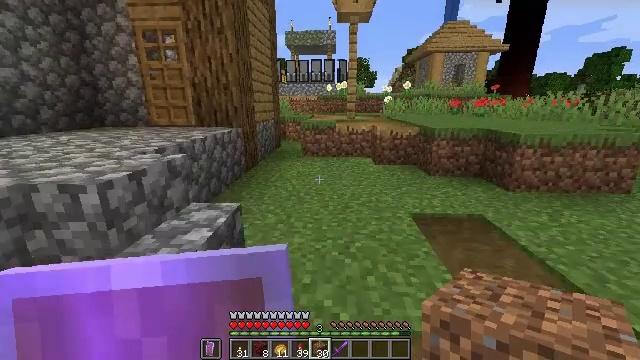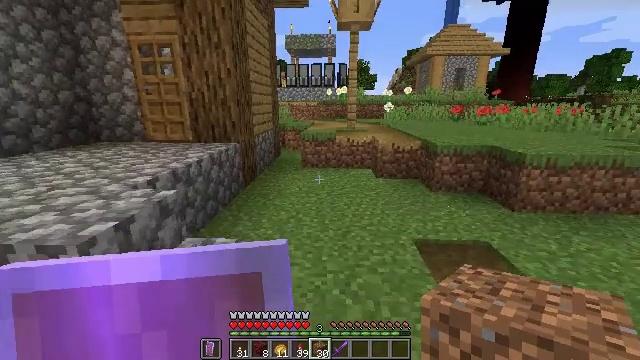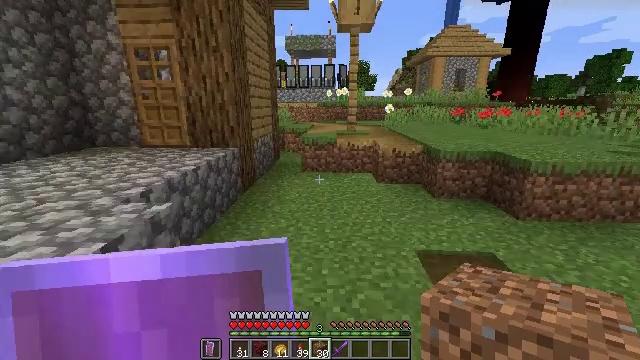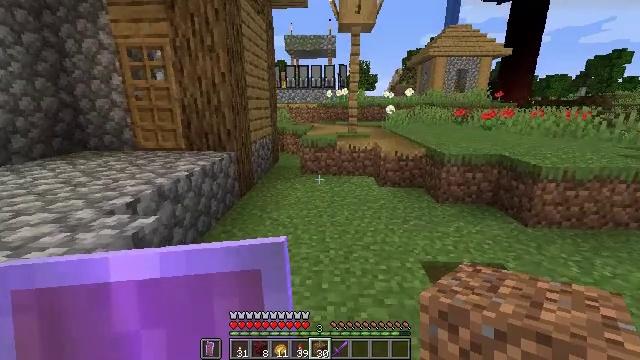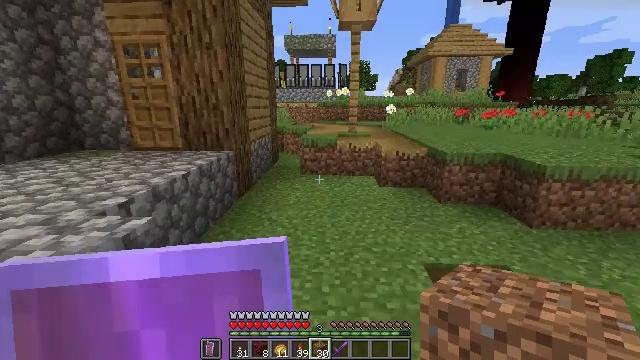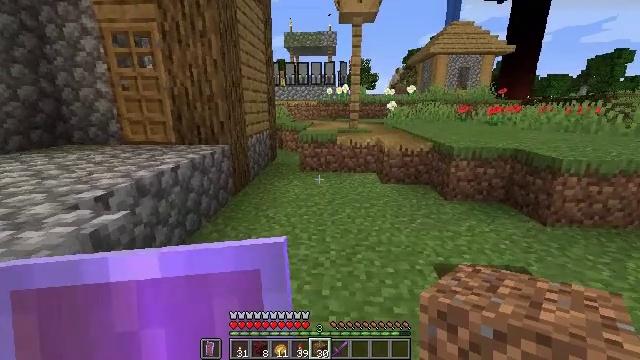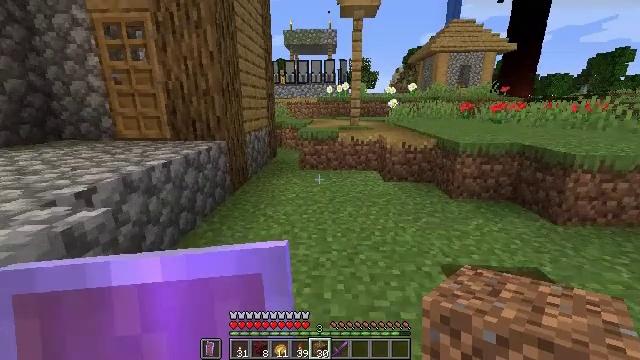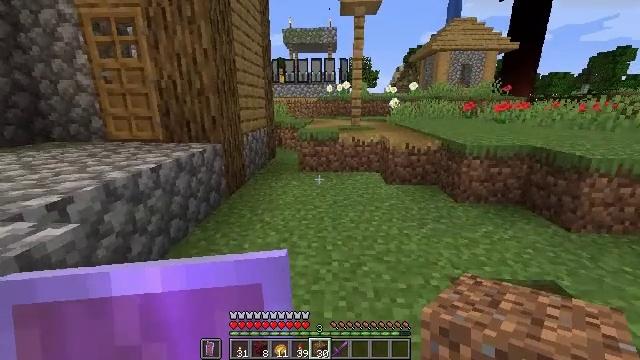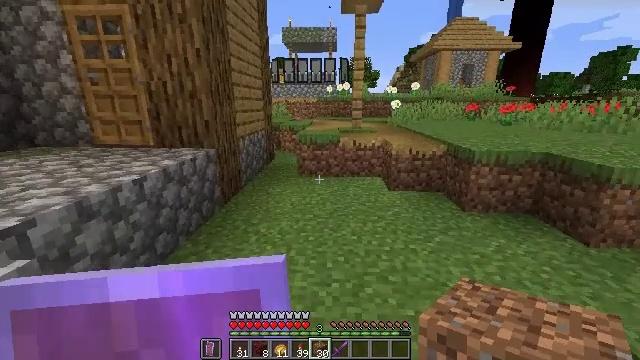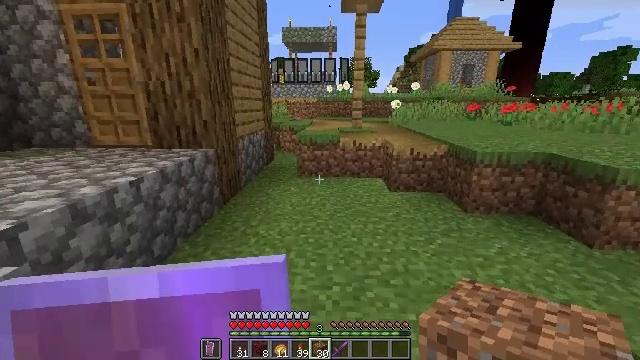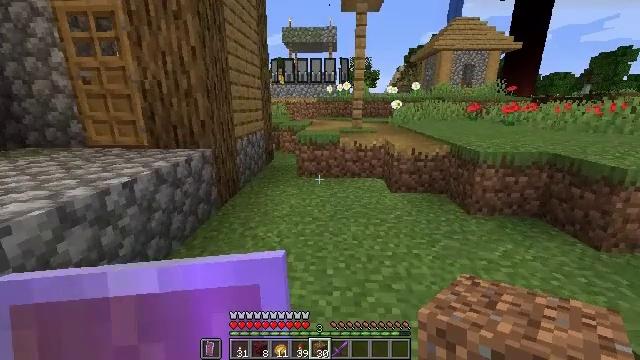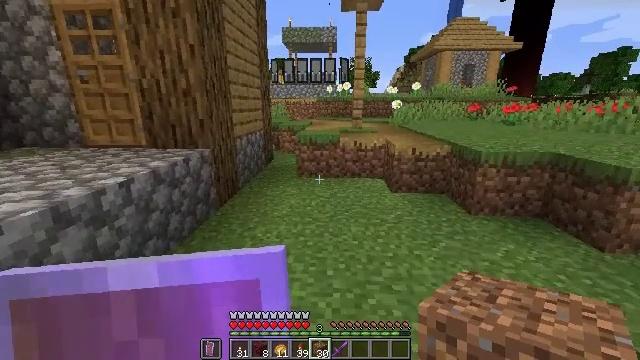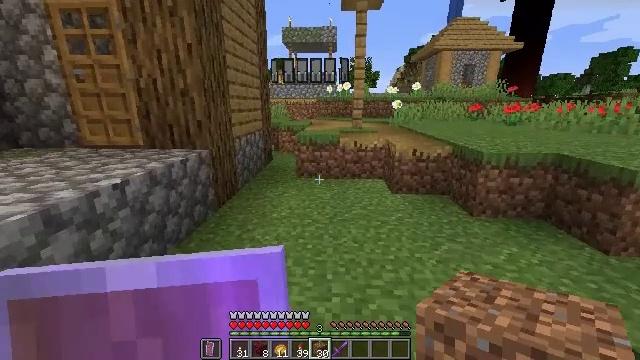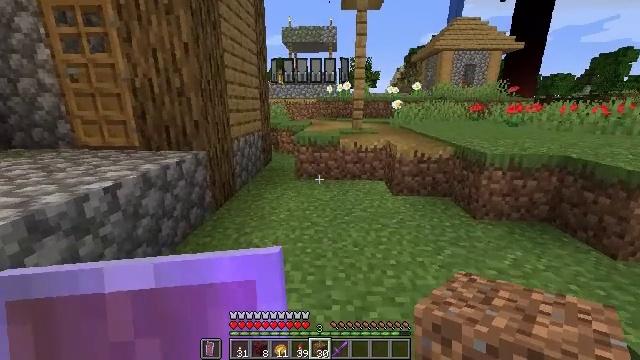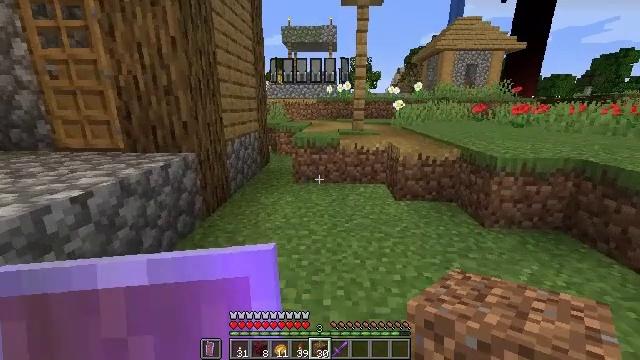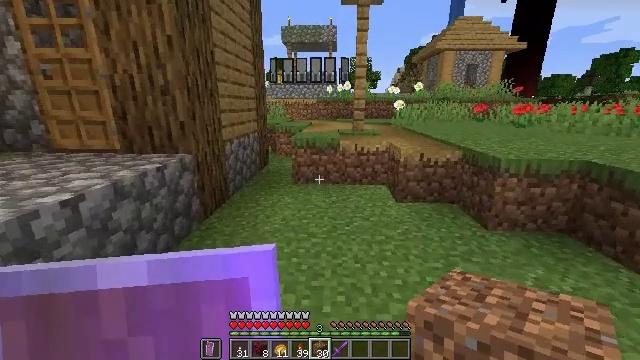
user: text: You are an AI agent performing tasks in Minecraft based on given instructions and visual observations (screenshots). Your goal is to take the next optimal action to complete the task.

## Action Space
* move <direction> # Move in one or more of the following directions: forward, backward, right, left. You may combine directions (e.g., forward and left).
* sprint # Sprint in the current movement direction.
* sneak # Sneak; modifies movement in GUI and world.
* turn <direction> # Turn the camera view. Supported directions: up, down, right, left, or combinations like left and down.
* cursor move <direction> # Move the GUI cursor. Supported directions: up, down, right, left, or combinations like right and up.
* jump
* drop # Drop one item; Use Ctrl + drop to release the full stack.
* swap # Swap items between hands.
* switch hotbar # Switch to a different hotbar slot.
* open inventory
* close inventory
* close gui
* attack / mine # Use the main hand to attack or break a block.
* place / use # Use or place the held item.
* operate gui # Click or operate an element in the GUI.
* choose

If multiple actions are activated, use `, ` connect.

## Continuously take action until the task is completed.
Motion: motion action
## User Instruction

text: Break the white banner to remove it.
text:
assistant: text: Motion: move forward, jump
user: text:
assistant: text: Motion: move forward
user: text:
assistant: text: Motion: move forward
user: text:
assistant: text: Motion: move forward
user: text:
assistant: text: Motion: move forward
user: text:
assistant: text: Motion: move forward
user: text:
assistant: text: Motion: move forward
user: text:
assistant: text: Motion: no_op
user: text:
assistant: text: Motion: no_op
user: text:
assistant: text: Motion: no_op
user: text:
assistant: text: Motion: no_op
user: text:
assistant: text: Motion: move forward
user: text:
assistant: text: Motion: move forward
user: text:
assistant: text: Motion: move forward
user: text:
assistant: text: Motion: no_op
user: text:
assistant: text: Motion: move forward
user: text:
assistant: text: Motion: move forward
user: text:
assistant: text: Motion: move forward
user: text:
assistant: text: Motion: move forward
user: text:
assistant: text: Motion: move forward
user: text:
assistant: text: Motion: move forward
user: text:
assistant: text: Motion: move forward
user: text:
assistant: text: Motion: move forward
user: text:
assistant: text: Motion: move forward
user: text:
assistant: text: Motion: move forward, jump
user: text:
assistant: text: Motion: move forward, jump
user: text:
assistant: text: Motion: move forward, jump
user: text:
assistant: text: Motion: move forward, jump
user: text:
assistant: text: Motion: move forward, jump
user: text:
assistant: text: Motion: move forward, jump